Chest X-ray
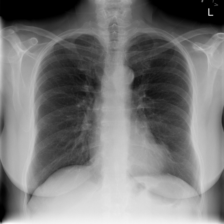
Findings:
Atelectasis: negative
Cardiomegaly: negative
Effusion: negative
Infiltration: negative
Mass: negative
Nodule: negative
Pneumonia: negative
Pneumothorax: negative
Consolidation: negative
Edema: negative
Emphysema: negative
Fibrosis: negative
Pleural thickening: negative
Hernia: negative